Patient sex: M
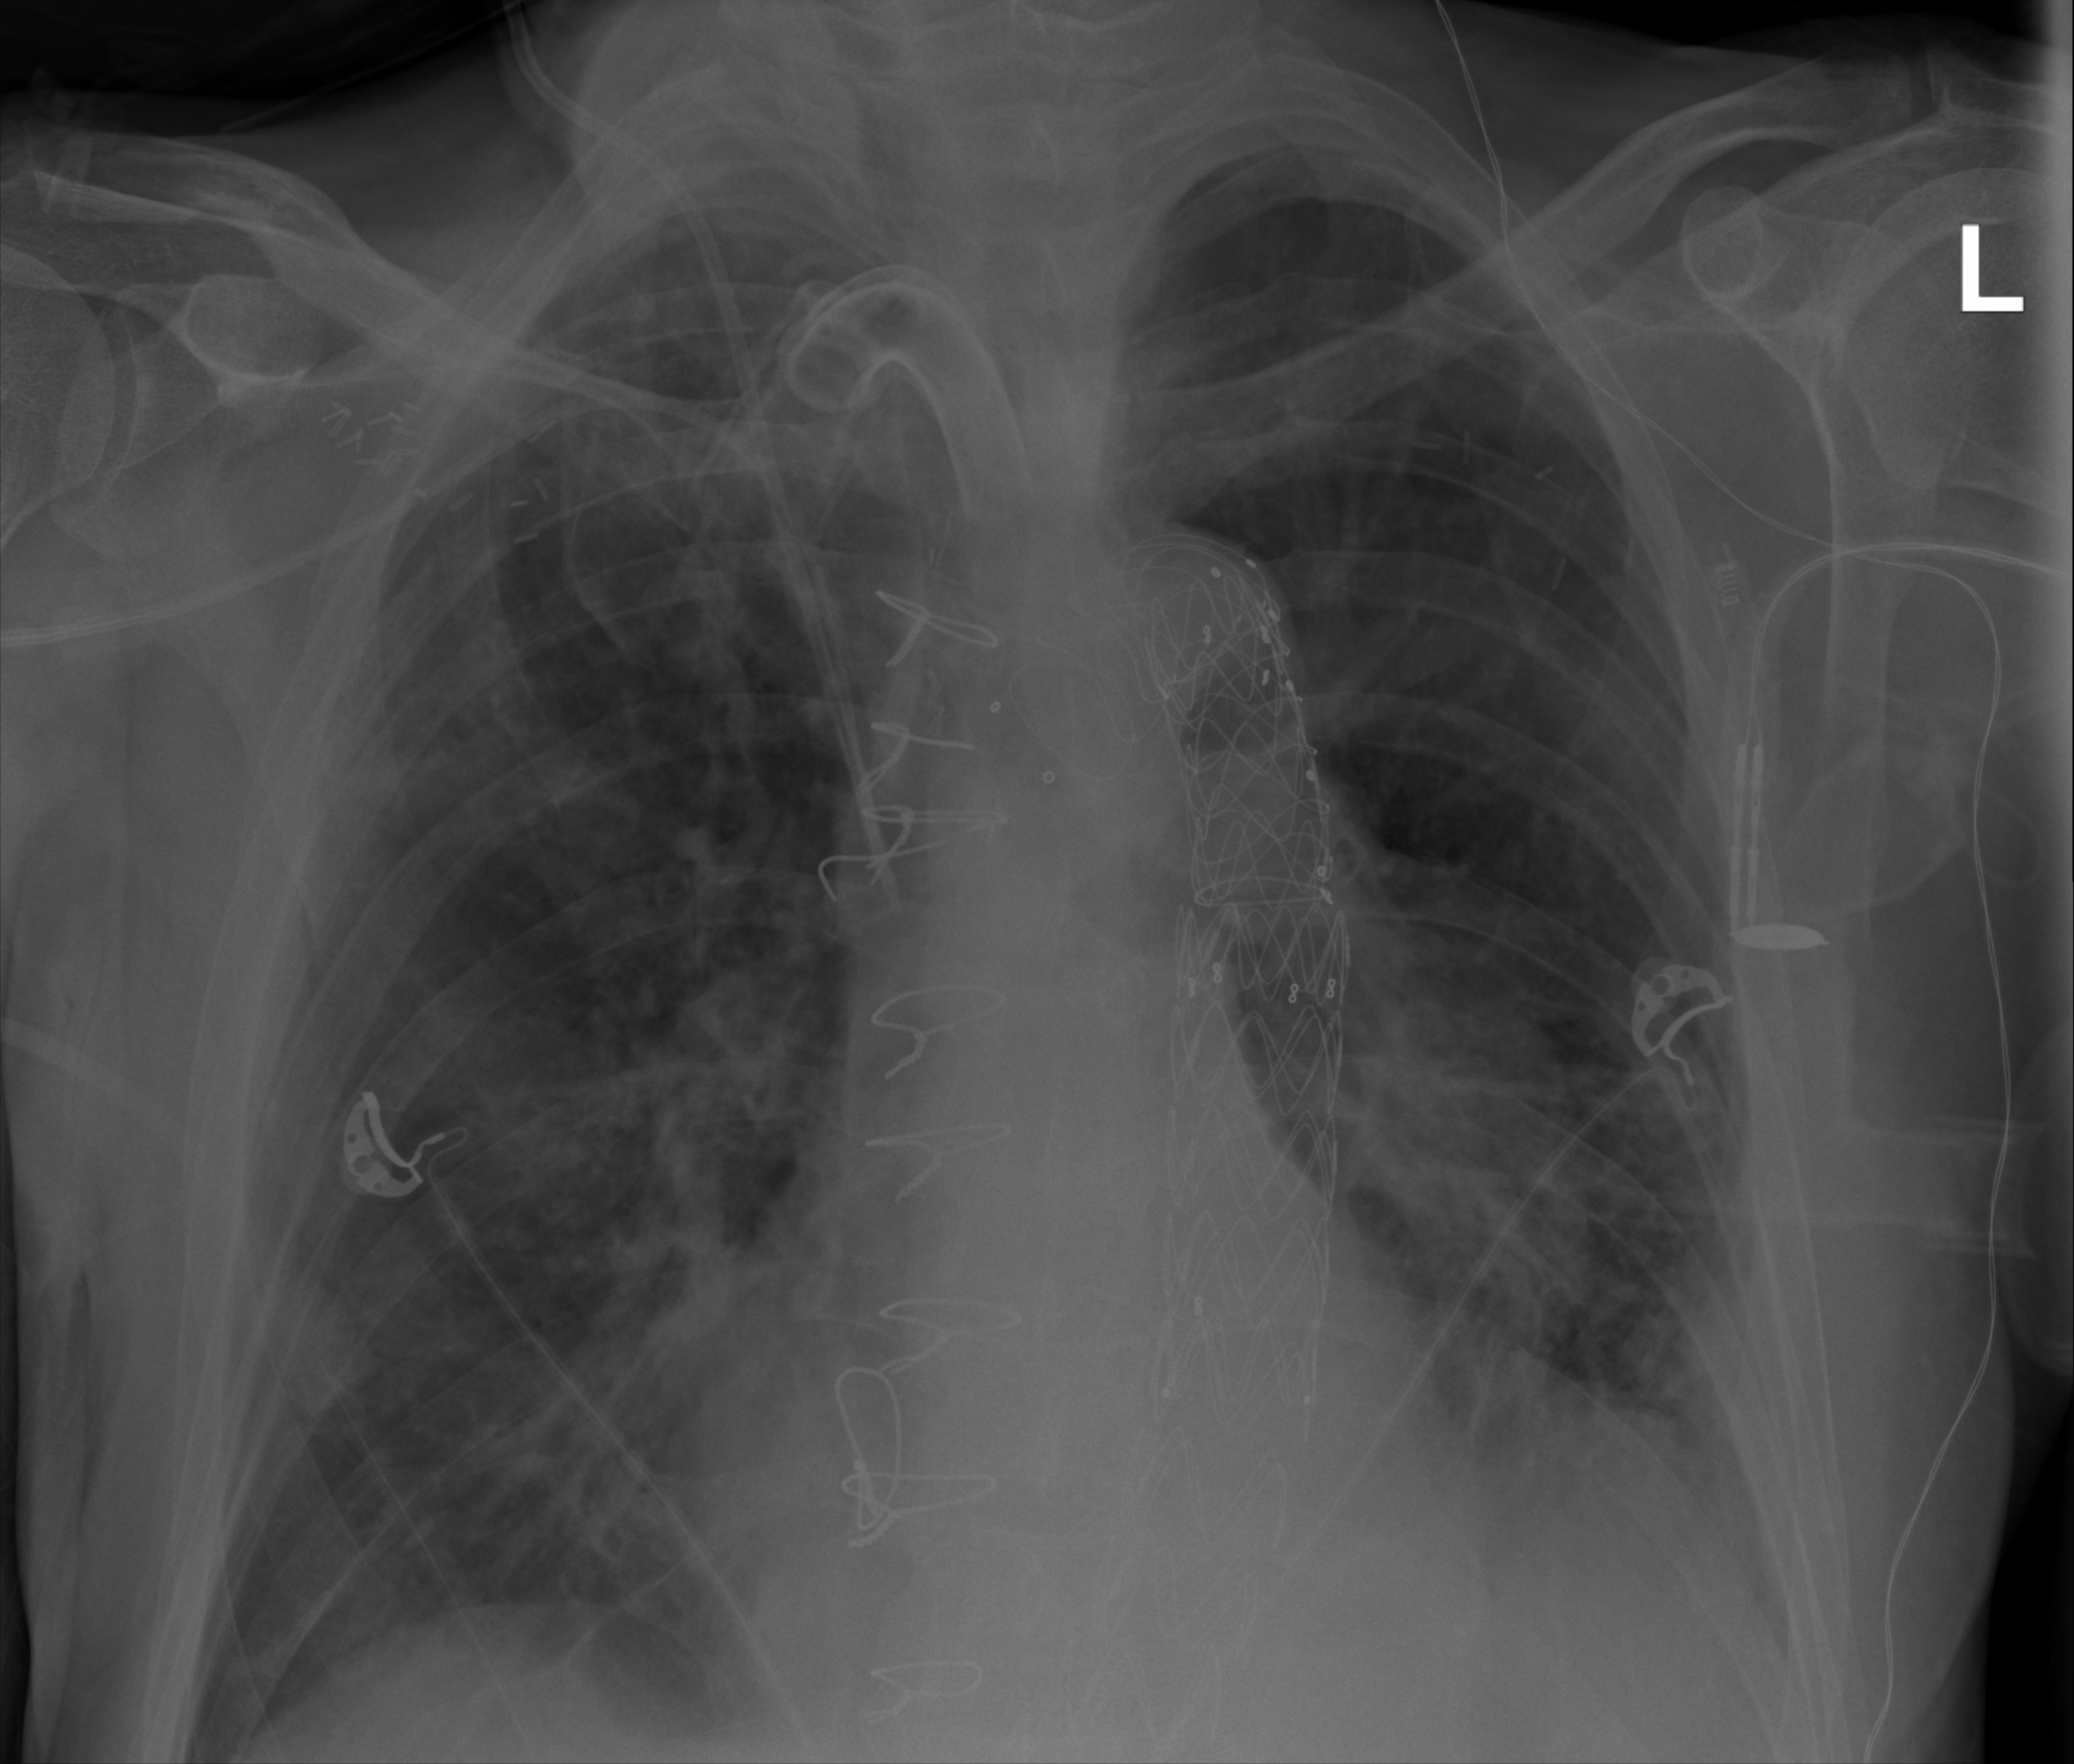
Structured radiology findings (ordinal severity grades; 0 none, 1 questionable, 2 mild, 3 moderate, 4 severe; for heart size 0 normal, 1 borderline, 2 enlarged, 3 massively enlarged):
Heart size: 0
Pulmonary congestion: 2
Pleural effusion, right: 2
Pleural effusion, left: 2
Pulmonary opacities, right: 2
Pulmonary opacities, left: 2
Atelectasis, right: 2
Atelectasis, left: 2